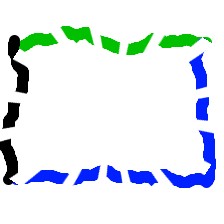
Shape: rectangle